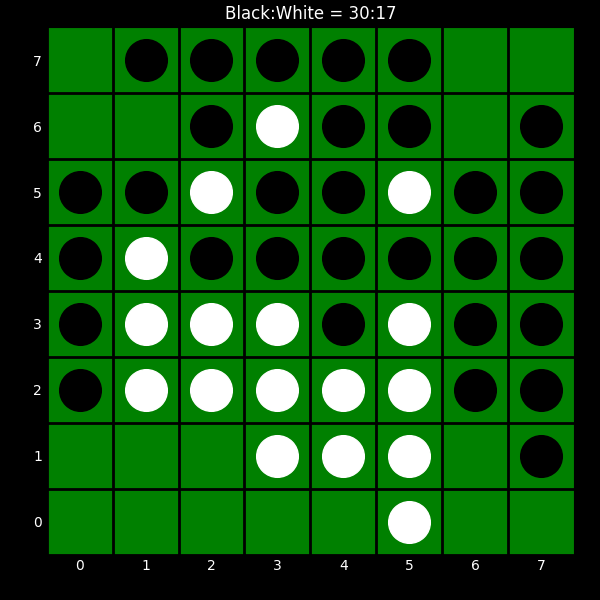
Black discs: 30
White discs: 17